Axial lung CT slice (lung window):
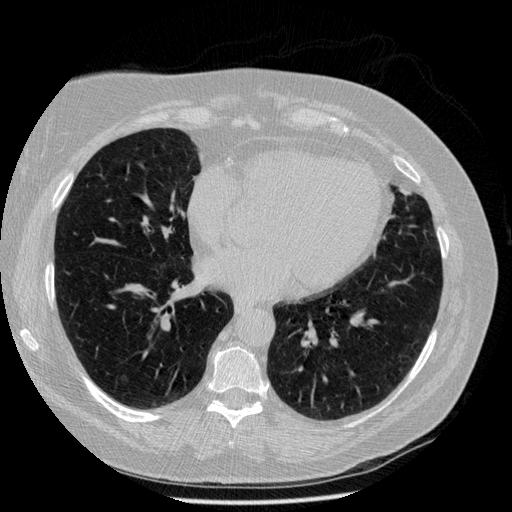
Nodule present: no